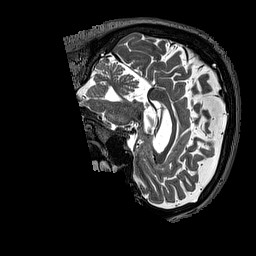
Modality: T2w
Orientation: sagittal
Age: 58
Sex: male
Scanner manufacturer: siemens
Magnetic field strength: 3 T
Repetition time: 3.2 s
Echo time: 0.567 s